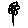
Label: flower